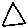
Label: triangle